Interaction volume radius: 5 \u00c5
Interaction volume height: 25 \u00c5
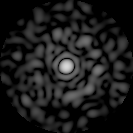
Disorder parameter: 0.8547